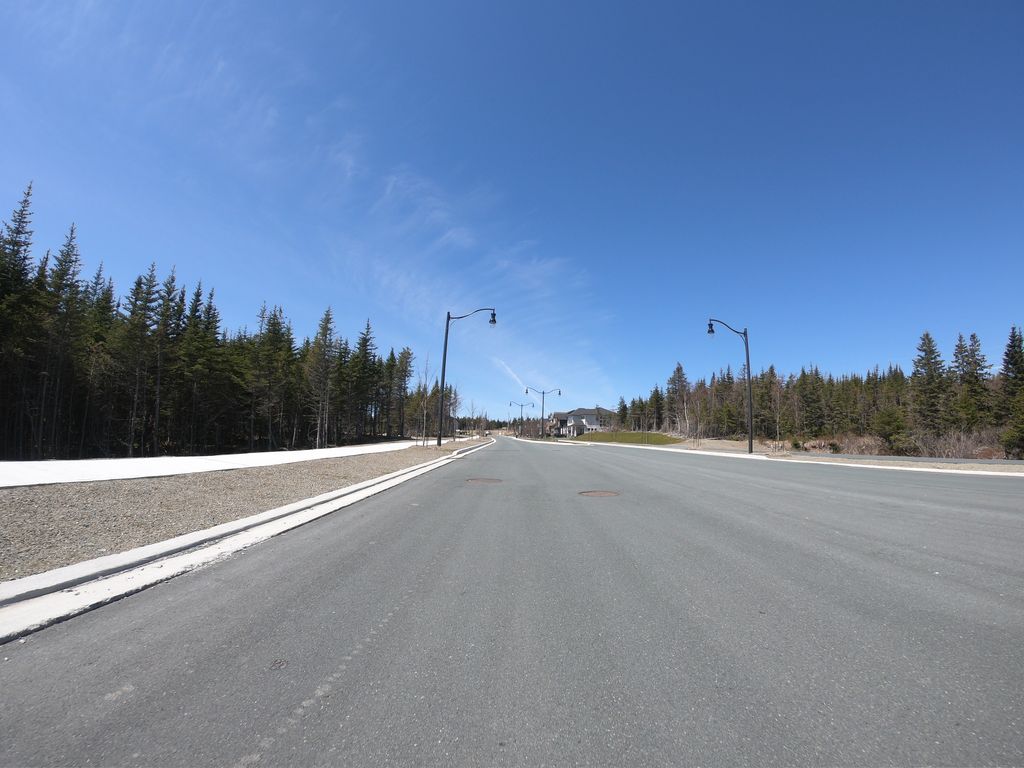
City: st_johns